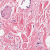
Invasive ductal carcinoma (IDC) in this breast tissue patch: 0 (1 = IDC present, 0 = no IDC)